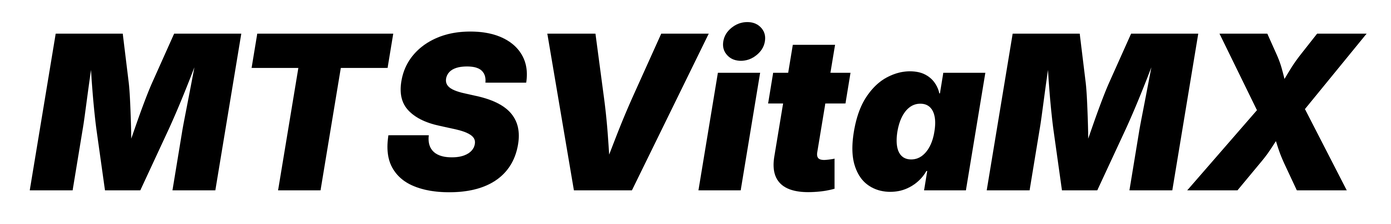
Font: Inter-Italic_Black_Italic